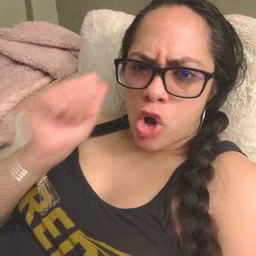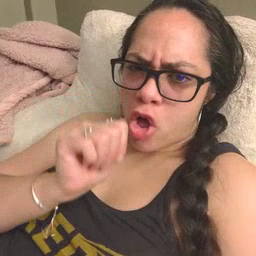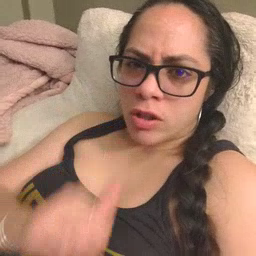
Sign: girl